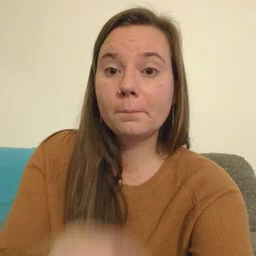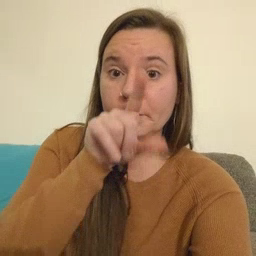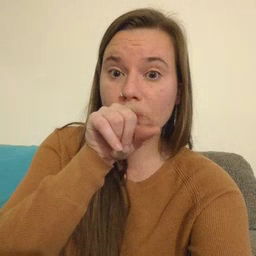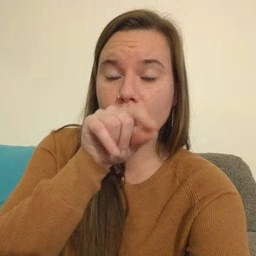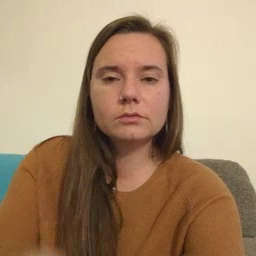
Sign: bird